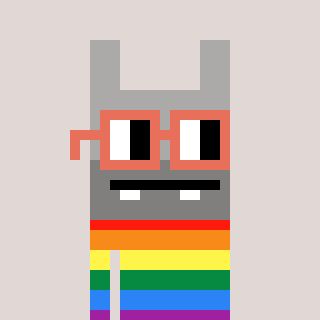
a pixel art character with square orange glasses, a rabbit-shaped head and a rust-colored body on a warm background